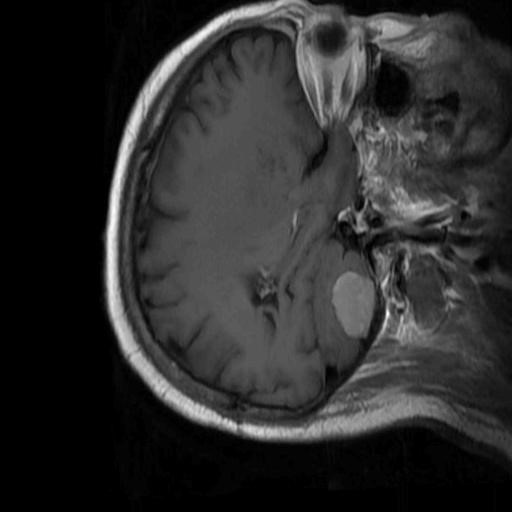
Label: brain_menin